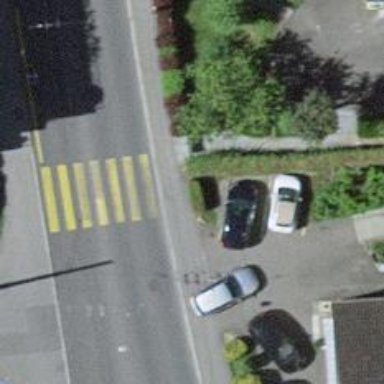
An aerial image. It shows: Kerb barrier.